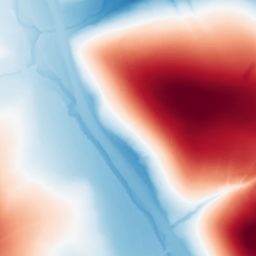
Category: trend_removal
Decomposition family: polynomial_high
Decomposition parameters: degree: 4
Upsampling method: quartic
Upsampling parameters: scale: 4
Upsampling scale: 4